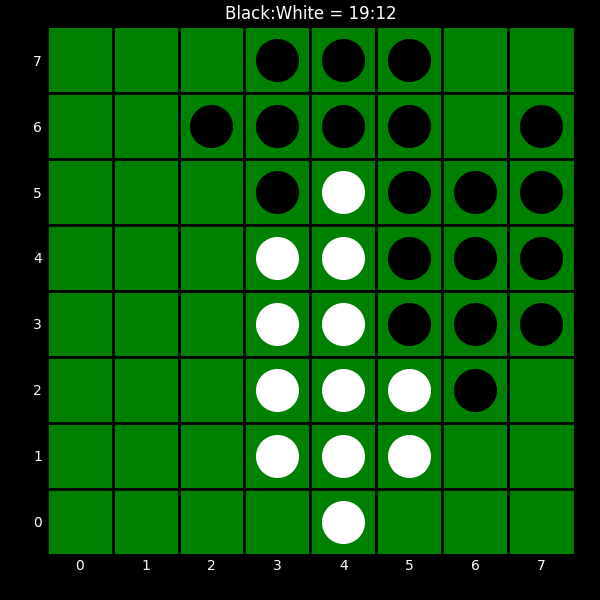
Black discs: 19
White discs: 12